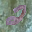
Label: 2